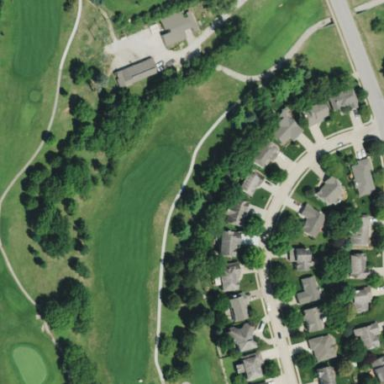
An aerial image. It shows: Area of rough grass used for golf.